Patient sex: M
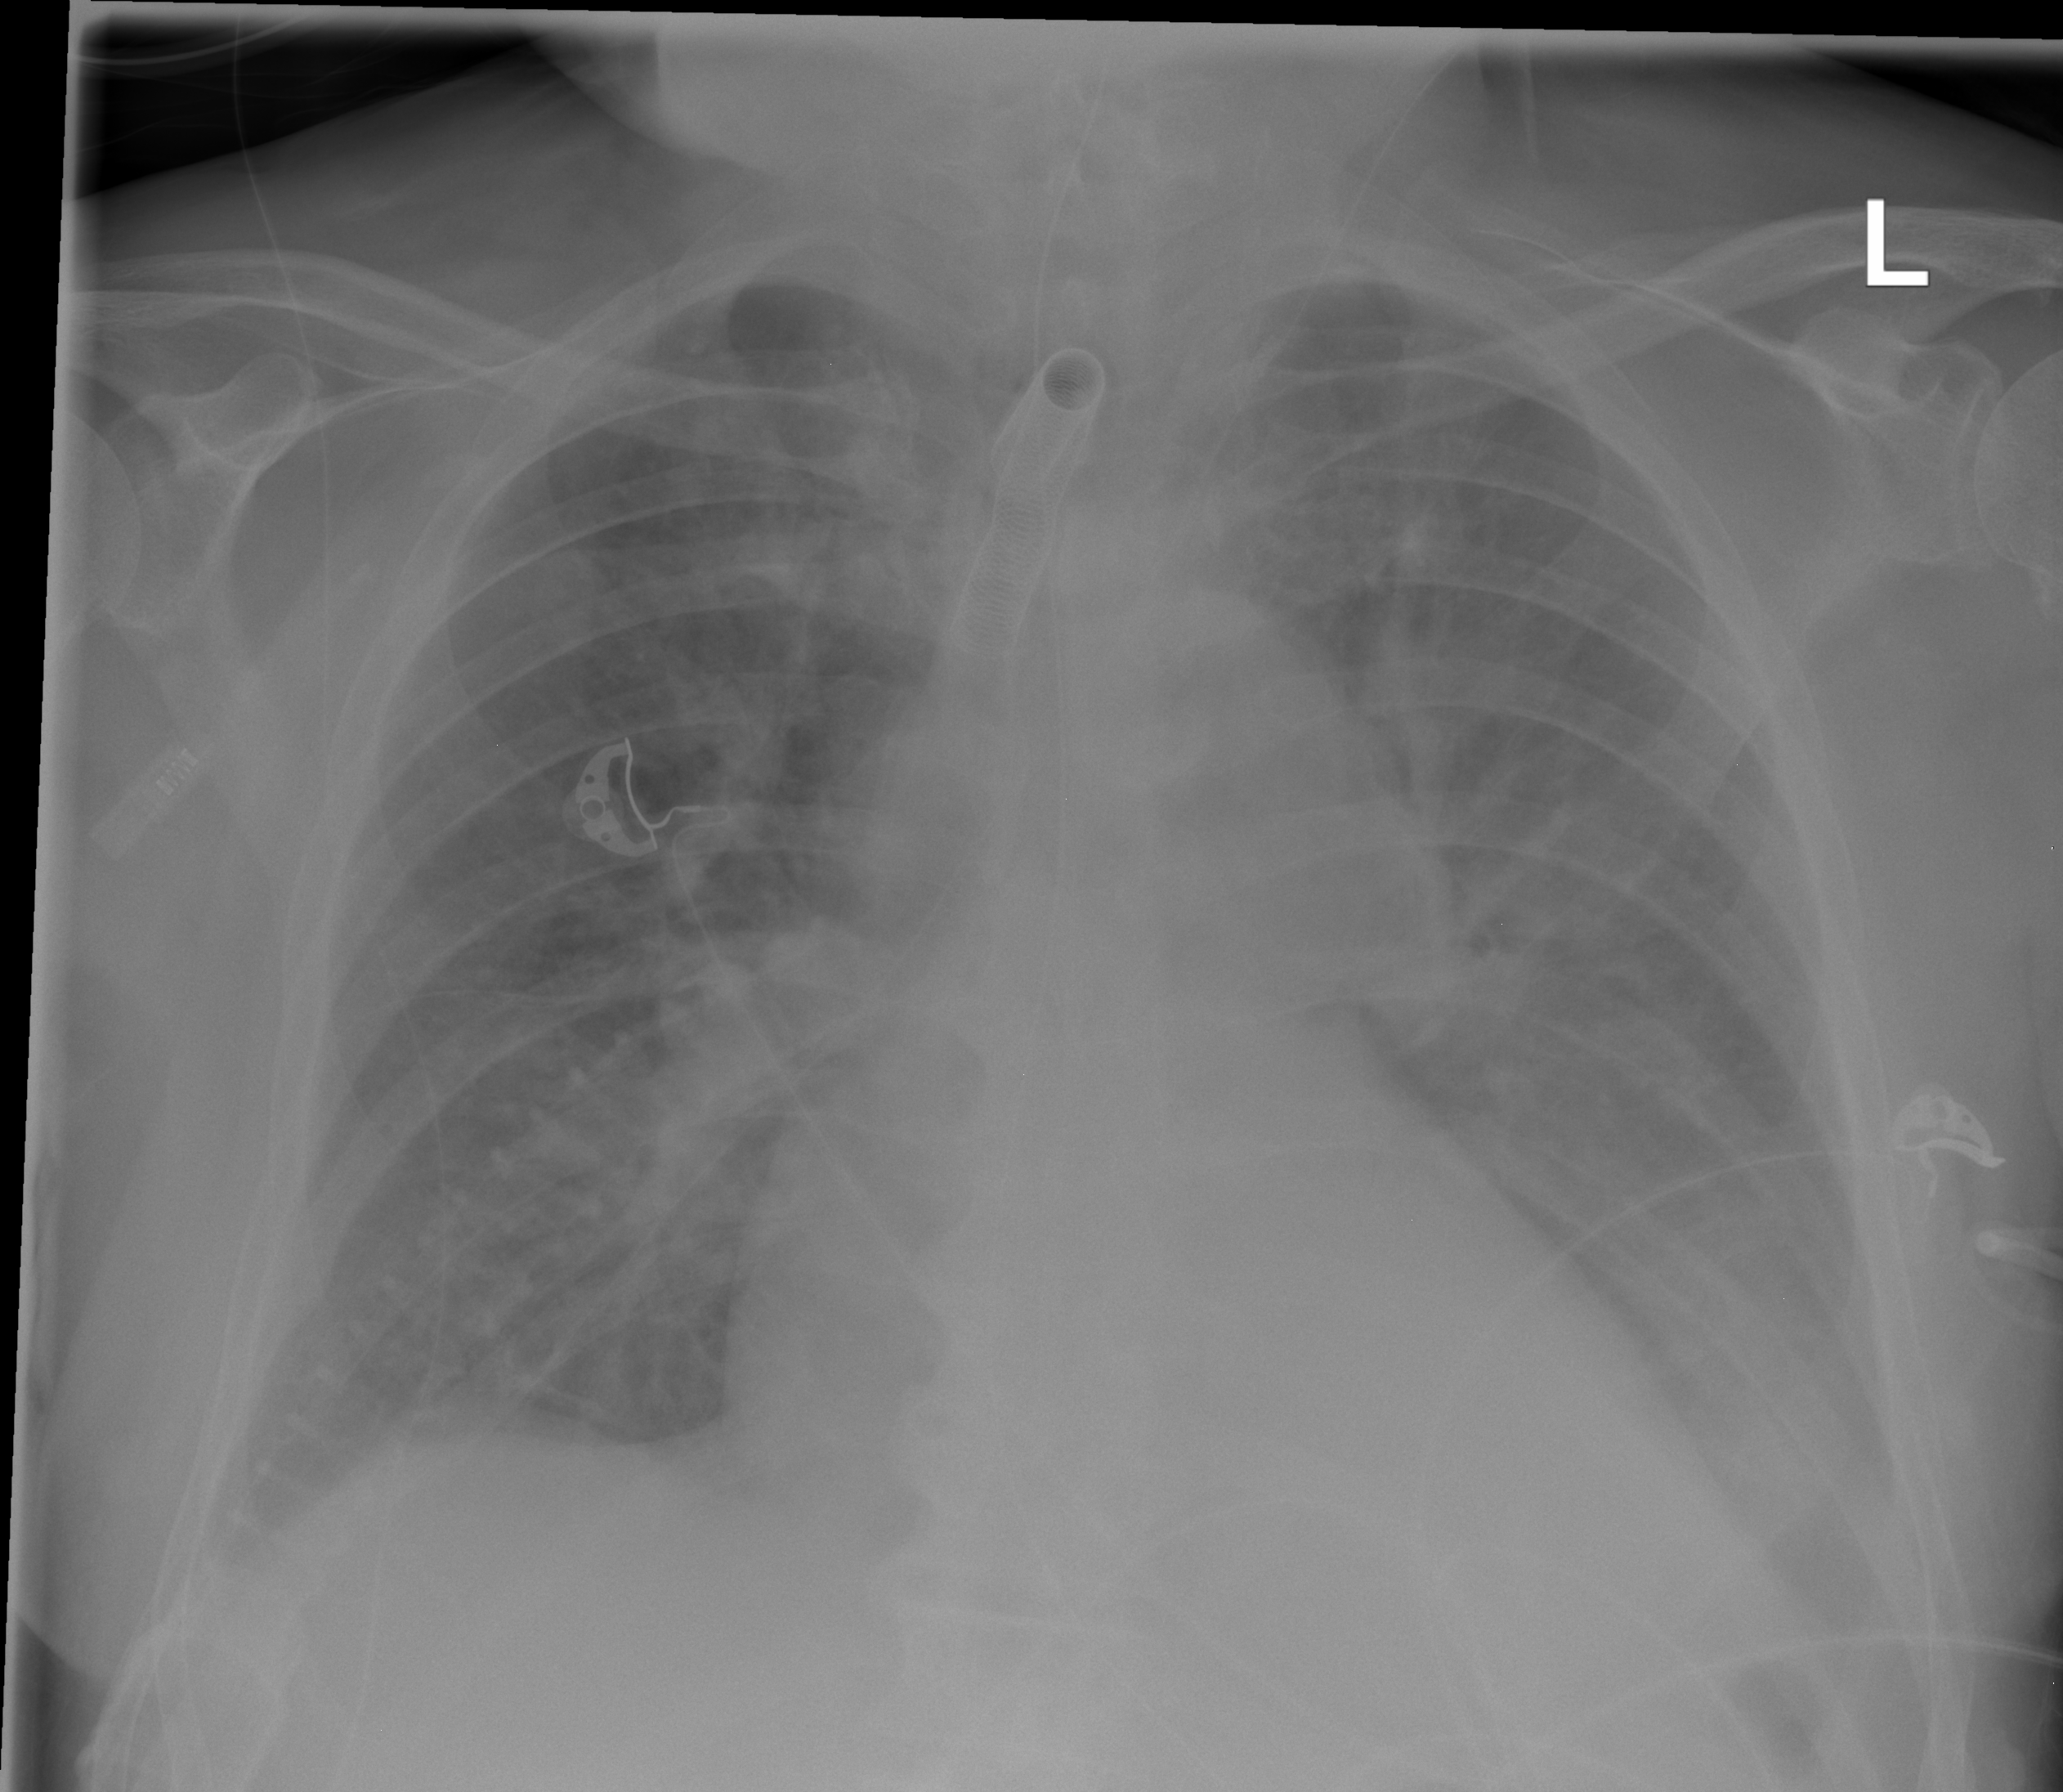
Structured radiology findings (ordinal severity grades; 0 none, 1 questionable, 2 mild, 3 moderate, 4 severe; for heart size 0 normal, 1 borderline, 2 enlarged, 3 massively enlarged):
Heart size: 0
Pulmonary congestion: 3
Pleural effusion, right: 0
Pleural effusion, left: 2
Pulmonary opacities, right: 0
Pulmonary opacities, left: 2
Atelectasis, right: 2
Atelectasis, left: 2